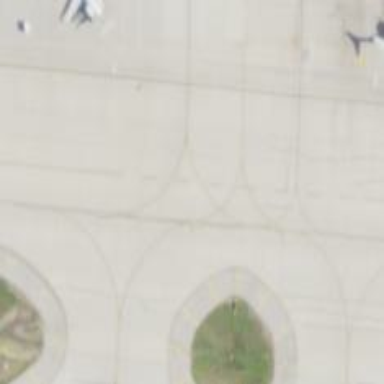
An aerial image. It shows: Image of taxiway at airport.